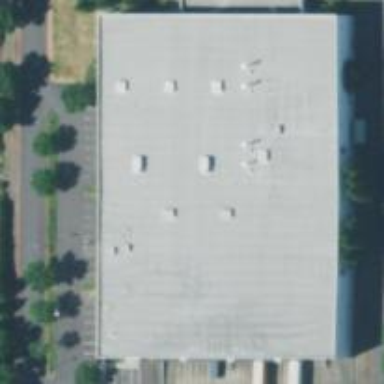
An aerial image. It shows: Building.